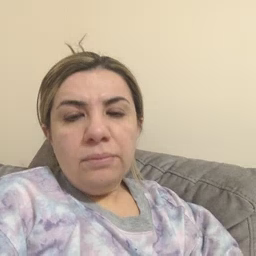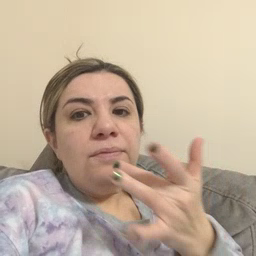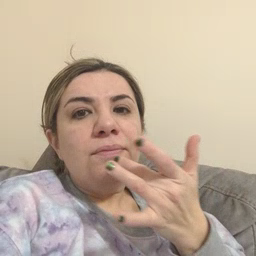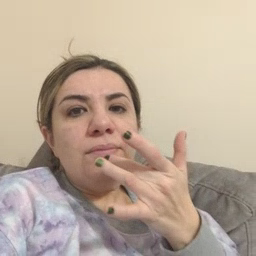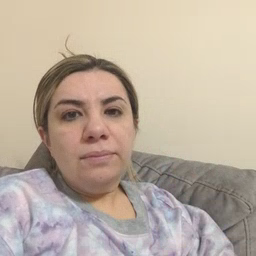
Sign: taste